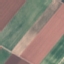
Label: AnnualCrop